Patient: sex F, age 72
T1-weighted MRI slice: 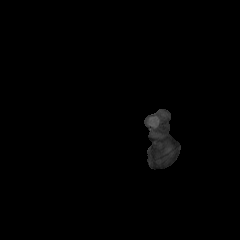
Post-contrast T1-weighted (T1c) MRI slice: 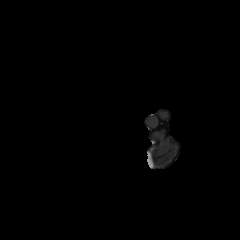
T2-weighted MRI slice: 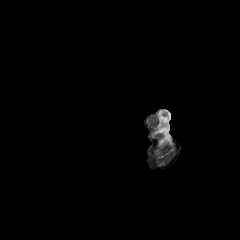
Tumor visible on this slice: no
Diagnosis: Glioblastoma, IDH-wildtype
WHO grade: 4